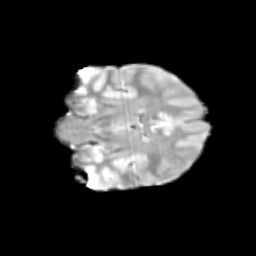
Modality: T2w
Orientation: coronal
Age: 10
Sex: female
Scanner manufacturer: siemens
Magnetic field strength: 3 T
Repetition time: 3.8 s
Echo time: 0.07 s